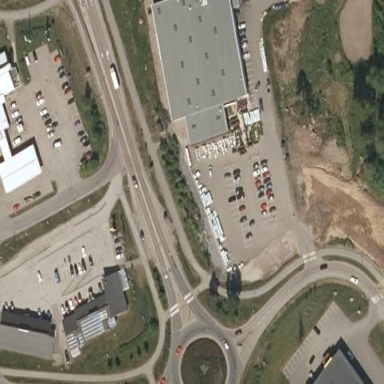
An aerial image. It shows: Retail building.